This plot shows a bearing's acceleration signal over time (raw waveform). Diagnose the bearing from this image, choosing from: normal, inner_race, outer_race, ball.
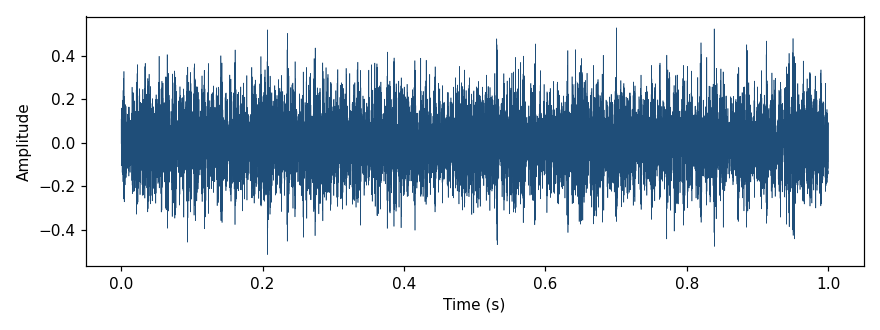
Answer: ball